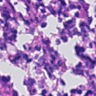
Metastatic tissue present: no